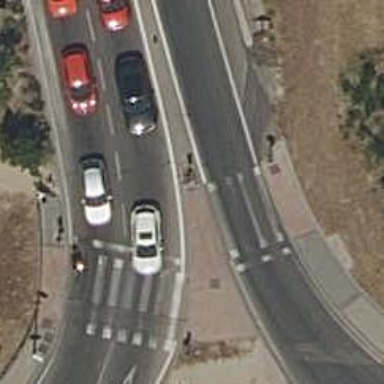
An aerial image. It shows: Road crossing with traffic signals.